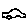
Label: car